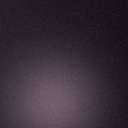
Screen state: off